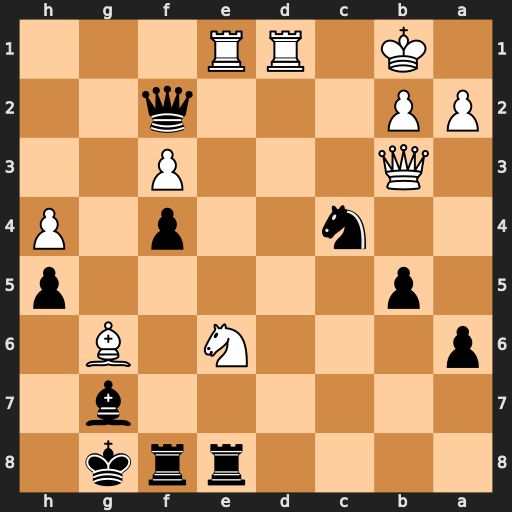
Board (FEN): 4rrk1/6b1/p3N1B1/1p5p/2n2p1P/1Q3P2/PP3q2/1K1RR3
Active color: b
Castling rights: -
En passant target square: -
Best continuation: Nd2+ Rxd2 Qxe1+ Rd1 Qxe6